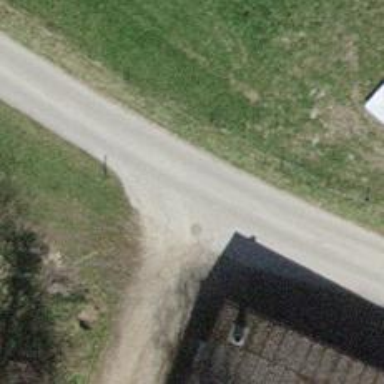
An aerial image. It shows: Well-maintained track road of grade 1.